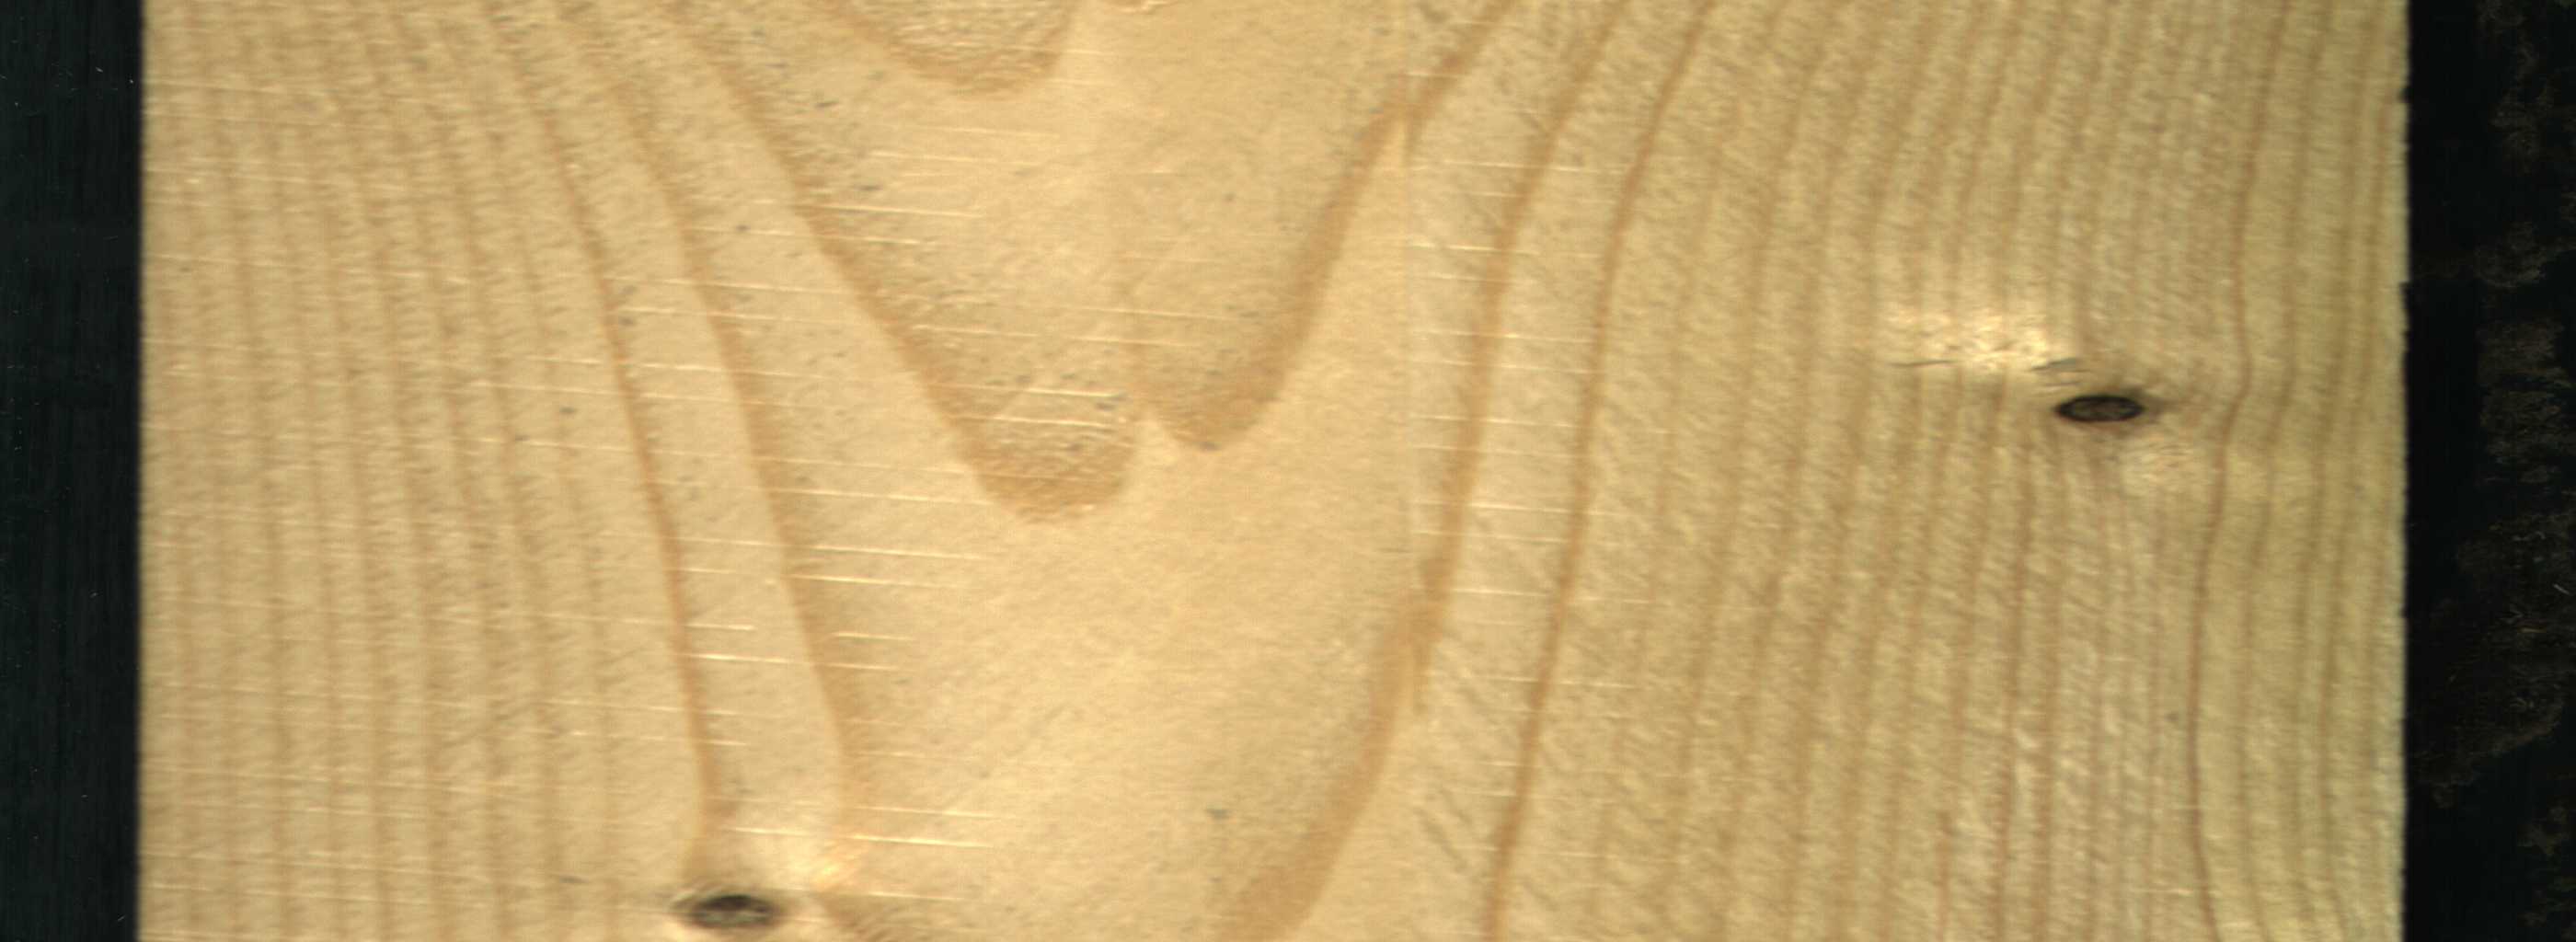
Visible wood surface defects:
Dead_Knot
Live_Knot